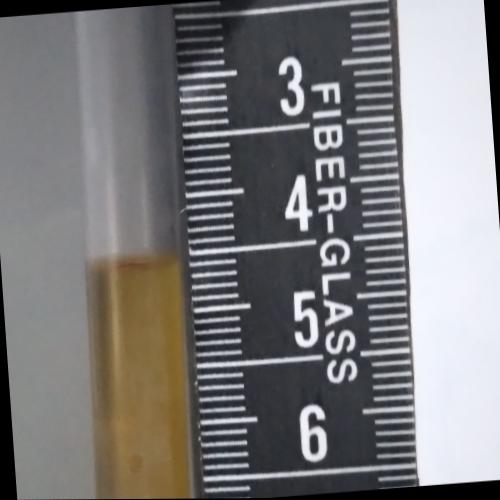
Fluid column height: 4.6 cm